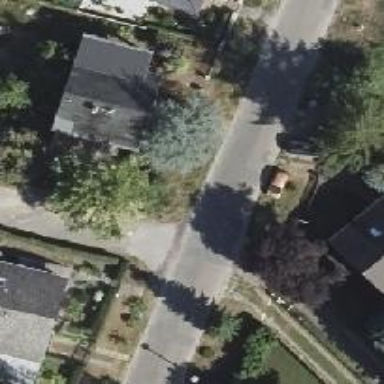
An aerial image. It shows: Residential road with asphalt surface and no sidewalk.